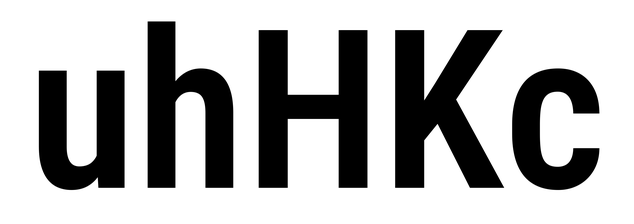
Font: Roboto_Condensed_SemiBold